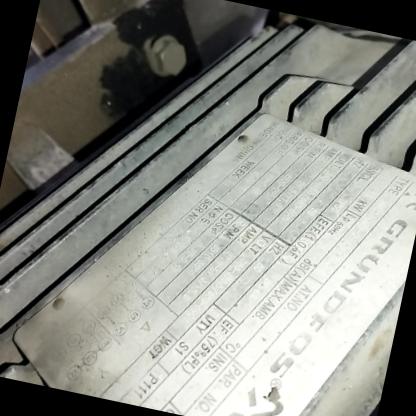
Klasa: tabliczka-znamionowa